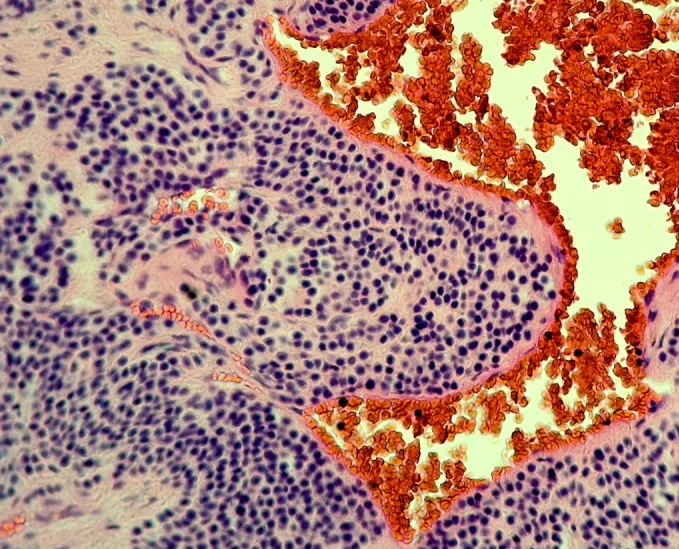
Histological findings: blood vessels surrounded by a proliferation of small round cells with dark nuclei in a myxoid stroma.
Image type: pathology (h&e)